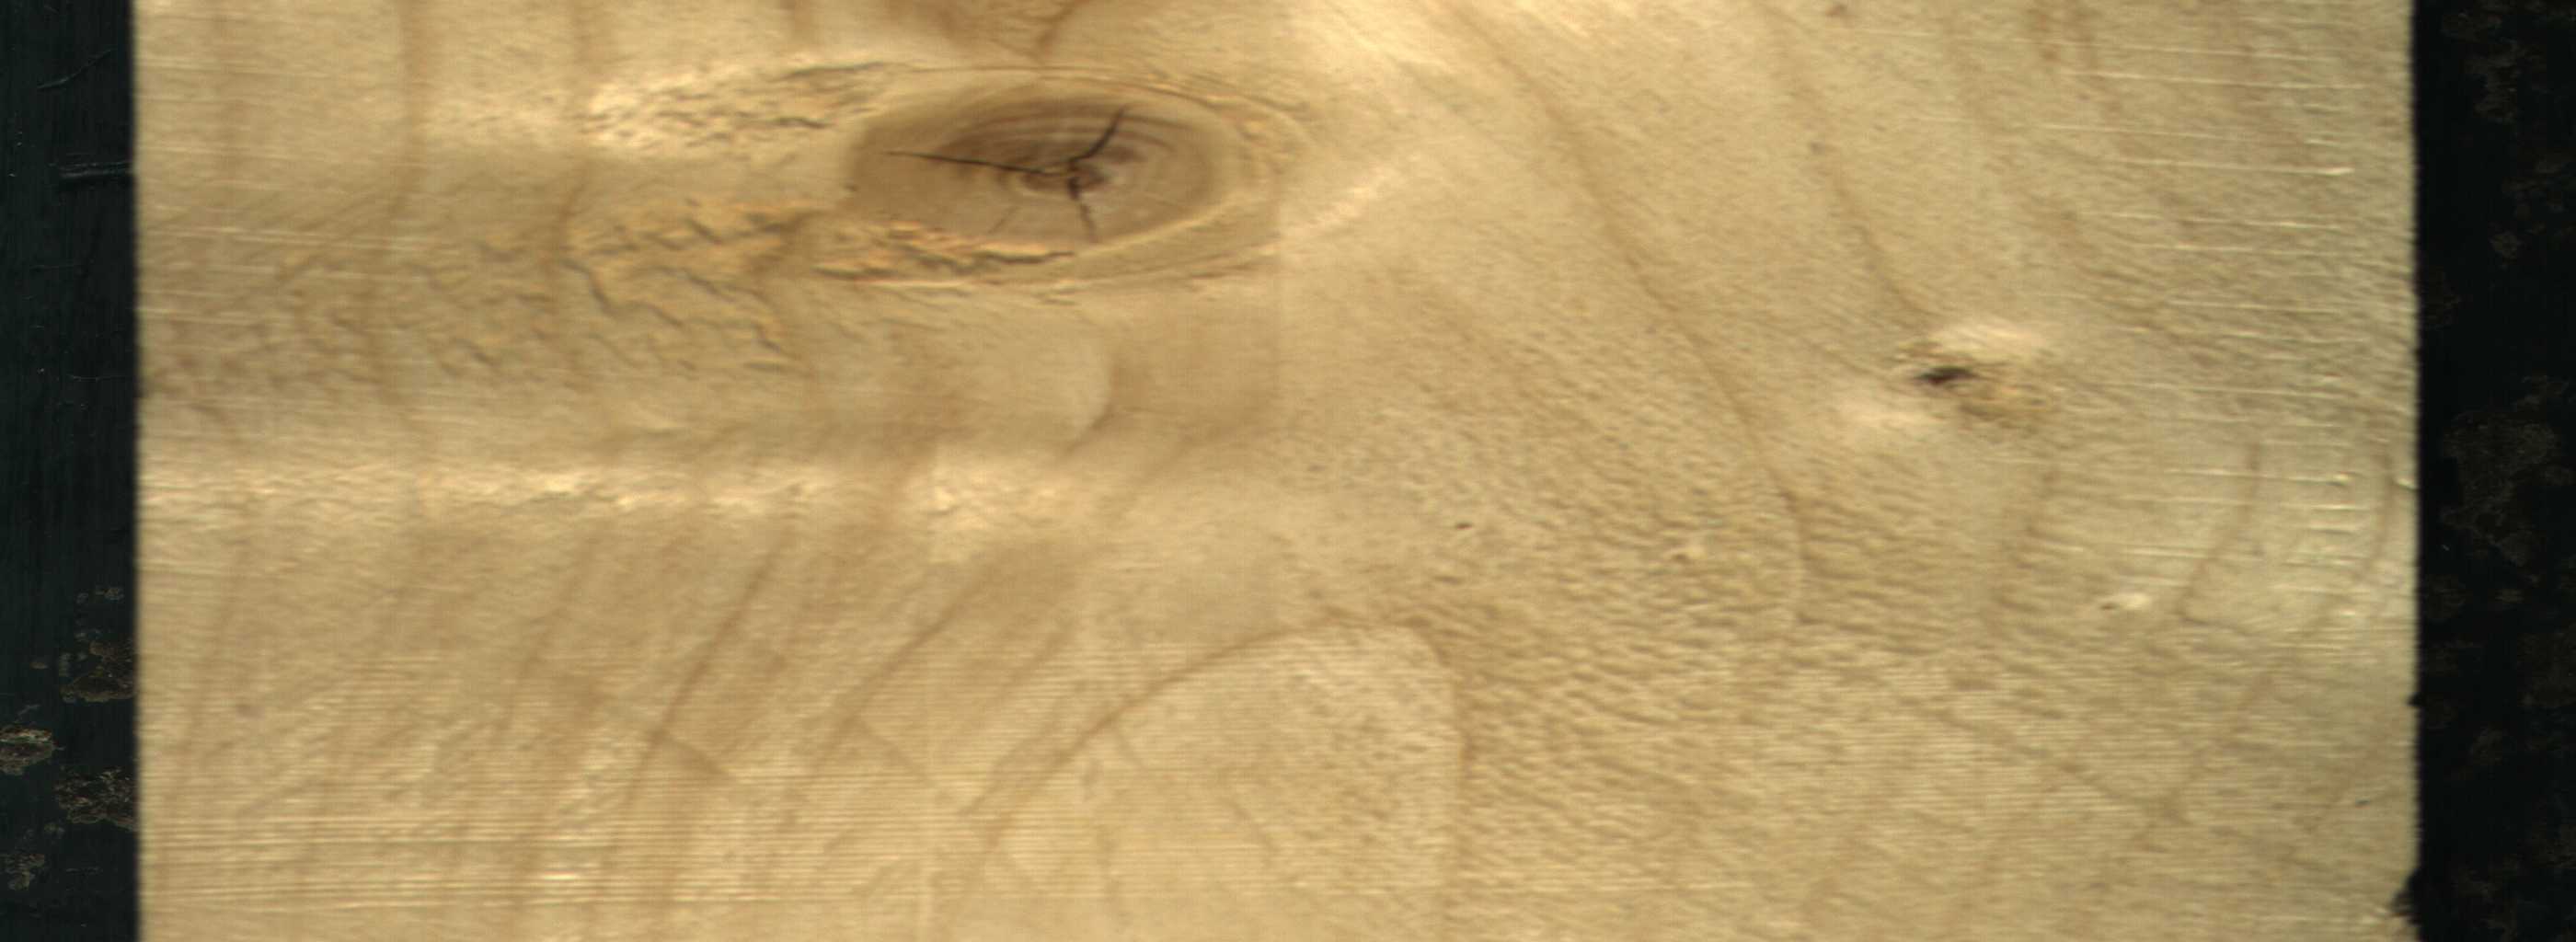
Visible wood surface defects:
knot_with_crack
Dead_Knot